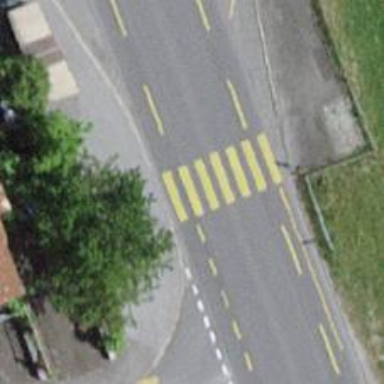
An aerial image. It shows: Zebra crossing on the road.